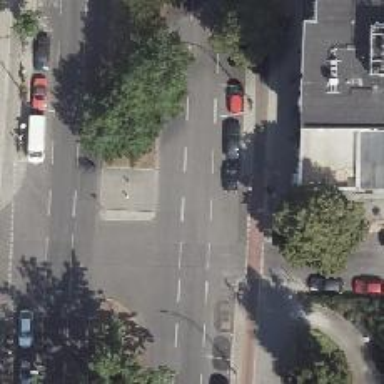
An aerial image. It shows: Unmarked crossing on asphalt footway.